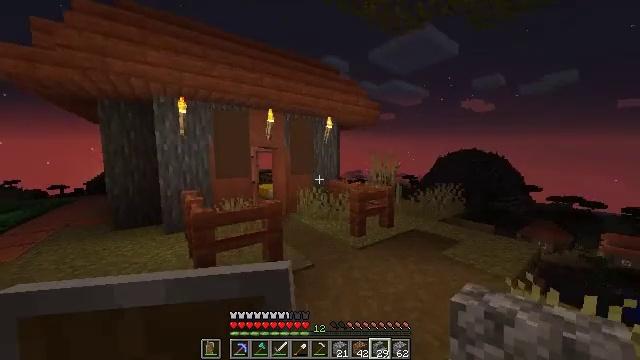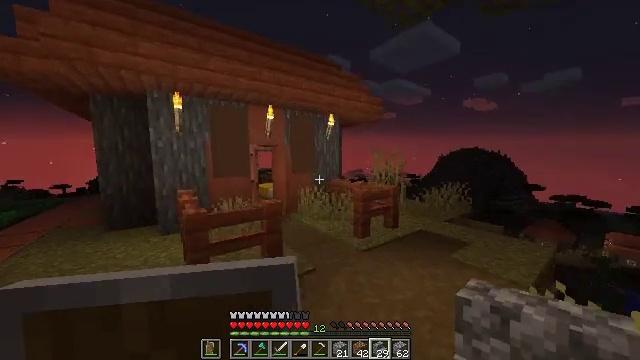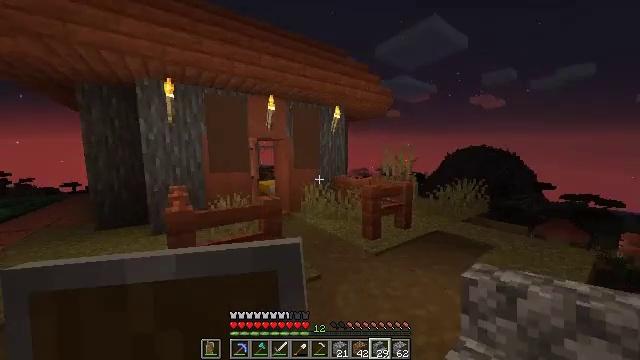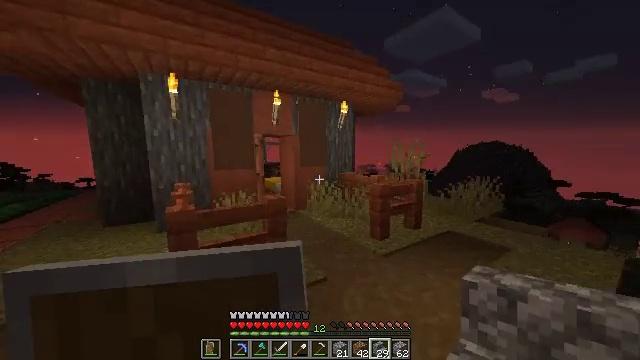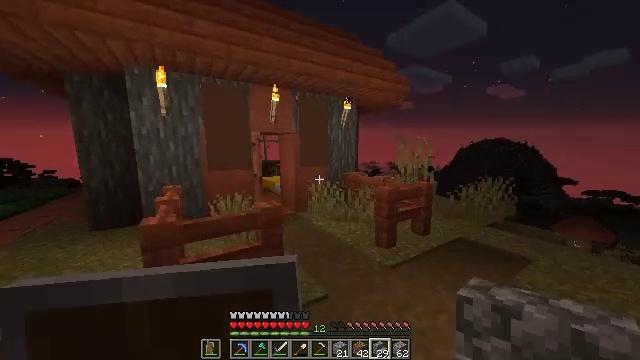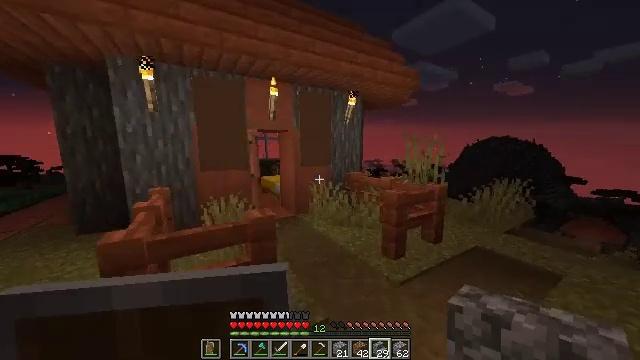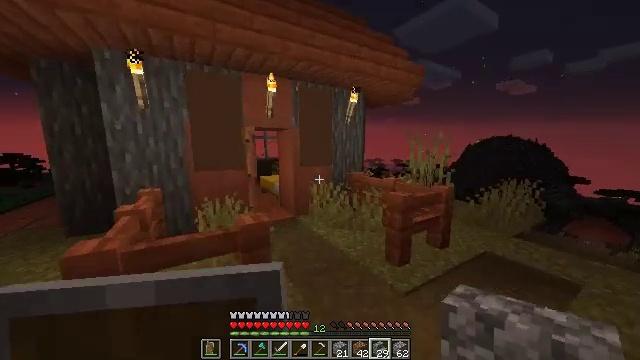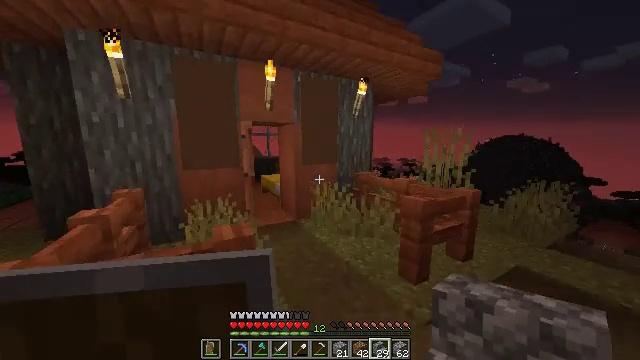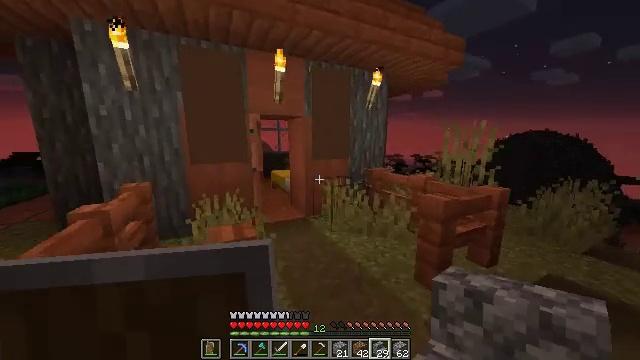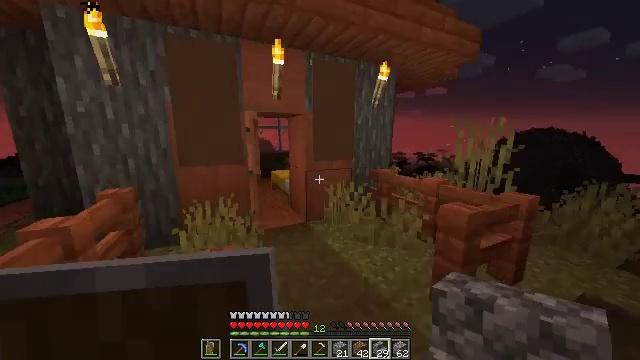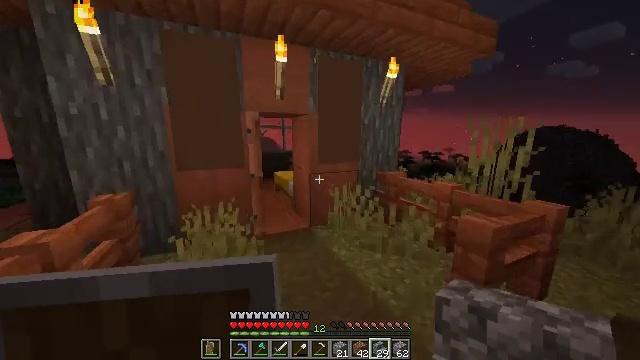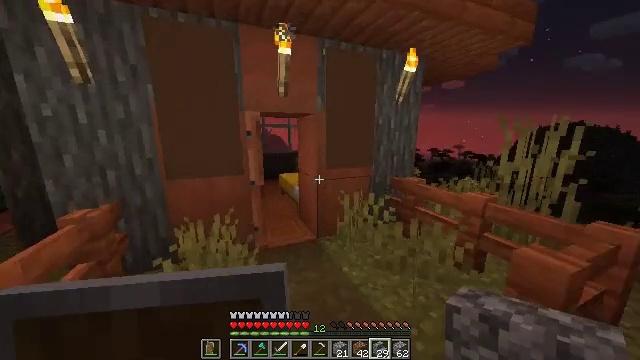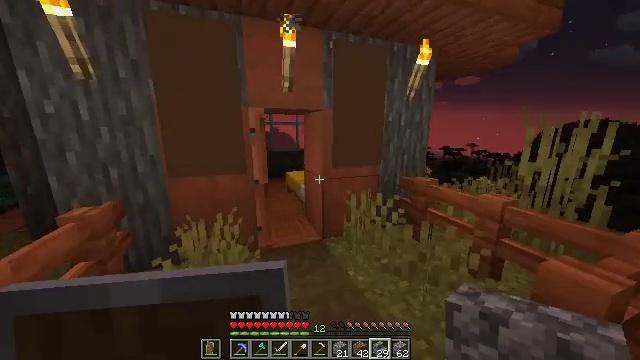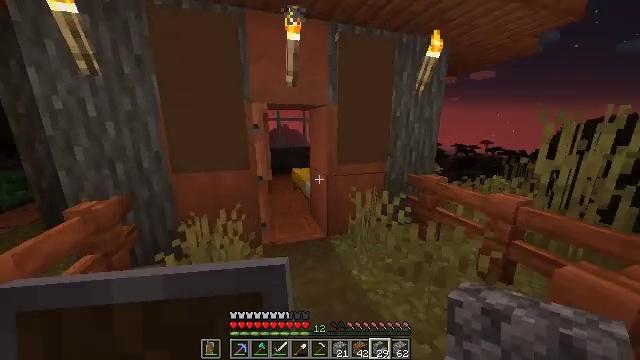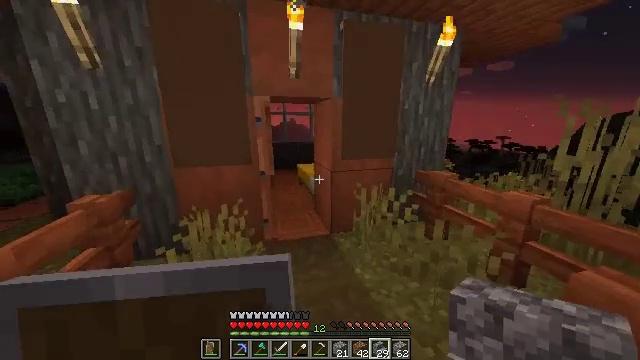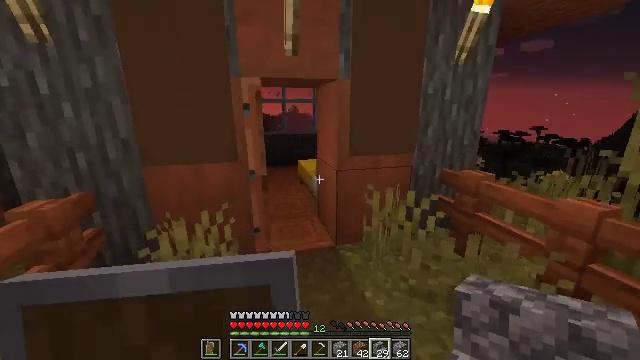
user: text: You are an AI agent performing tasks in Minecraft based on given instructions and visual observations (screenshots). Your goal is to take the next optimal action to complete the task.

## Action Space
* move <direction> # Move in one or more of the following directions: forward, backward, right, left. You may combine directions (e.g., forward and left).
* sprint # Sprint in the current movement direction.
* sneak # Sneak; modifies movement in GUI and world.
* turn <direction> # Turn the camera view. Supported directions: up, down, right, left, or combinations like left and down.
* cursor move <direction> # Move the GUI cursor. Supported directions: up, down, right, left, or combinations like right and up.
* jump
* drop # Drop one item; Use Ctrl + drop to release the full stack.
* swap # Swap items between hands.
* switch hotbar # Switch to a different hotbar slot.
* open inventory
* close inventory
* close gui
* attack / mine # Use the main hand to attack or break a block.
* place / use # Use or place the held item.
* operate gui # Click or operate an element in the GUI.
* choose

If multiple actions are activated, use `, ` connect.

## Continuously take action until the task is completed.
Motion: motion action
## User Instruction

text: Attack the acacia planks to recycle them.
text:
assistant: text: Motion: move forward
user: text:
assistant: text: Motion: move forward, turn left
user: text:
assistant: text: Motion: move forward, turn left
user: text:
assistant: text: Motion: move forward
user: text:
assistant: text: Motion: move forward
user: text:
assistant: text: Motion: move forward
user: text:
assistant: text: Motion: move forward, turn left
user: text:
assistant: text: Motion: move forward, turn left and down
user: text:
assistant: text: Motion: move forward
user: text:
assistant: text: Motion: move forward, turn left
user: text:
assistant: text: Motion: move forward, turn left
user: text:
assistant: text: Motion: move forward, turn left
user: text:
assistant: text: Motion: move forward, turn left
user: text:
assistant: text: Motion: move forward, turn left and down
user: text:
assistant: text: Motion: move forward, turn left
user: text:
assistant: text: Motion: move forward, turn down
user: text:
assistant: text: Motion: move forward, turn down
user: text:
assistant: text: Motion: move forward, turn left and down
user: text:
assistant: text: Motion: move forward, turn down
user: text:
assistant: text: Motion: move forward
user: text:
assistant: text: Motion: move forward
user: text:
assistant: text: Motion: move forward, turn down
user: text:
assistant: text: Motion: move forward, turn down
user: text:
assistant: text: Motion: move forward, turn down
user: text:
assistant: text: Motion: move forward
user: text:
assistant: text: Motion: move forward
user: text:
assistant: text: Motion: move forward, turn left
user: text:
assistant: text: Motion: move forward
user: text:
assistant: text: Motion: move forward
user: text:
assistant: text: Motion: move forward